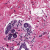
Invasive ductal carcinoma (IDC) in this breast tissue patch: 0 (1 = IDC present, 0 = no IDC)